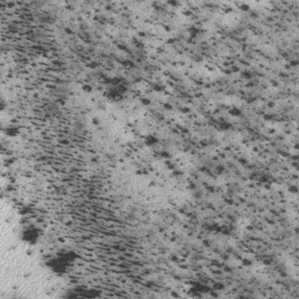
Label: frost